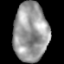
Tissue: lung
Cell type: Epithelial cells
Senescence score: 0.111
Nuclear area (px): 1982
Mean DAPI intensity: 154.279